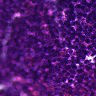
Metastatic tissue present: no